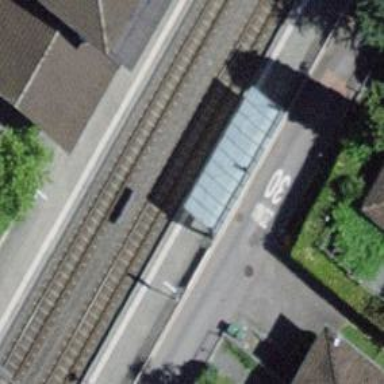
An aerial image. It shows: Railway stop with public transport stop position.